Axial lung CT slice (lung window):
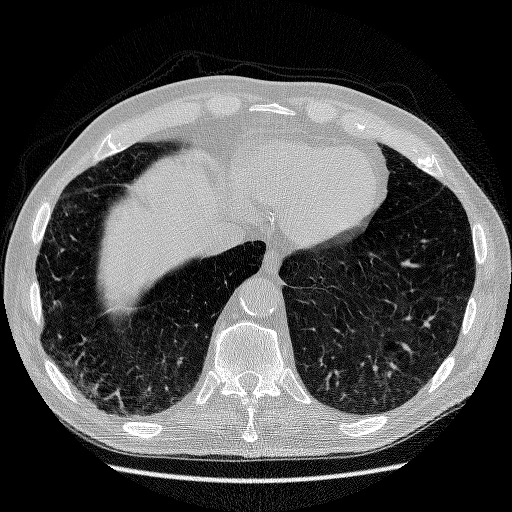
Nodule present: no